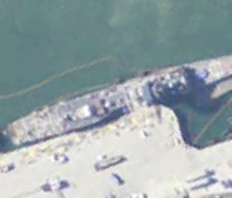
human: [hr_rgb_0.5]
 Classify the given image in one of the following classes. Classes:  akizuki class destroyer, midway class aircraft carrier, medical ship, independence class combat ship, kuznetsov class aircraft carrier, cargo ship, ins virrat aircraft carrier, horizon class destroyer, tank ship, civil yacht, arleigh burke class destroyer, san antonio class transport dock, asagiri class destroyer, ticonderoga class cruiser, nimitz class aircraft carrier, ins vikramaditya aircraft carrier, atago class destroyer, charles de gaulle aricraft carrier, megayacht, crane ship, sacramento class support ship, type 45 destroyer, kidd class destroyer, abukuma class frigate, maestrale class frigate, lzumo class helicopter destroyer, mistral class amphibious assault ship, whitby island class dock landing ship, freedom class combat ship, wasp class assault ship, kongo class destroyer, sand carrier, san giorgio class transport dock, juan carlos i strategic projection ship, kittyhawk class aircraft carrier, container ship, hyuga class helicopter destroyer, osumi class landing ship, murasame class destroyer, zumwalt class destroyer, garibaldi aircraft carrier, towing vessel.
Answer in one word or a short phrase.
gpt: Ticonderoga class cruiser